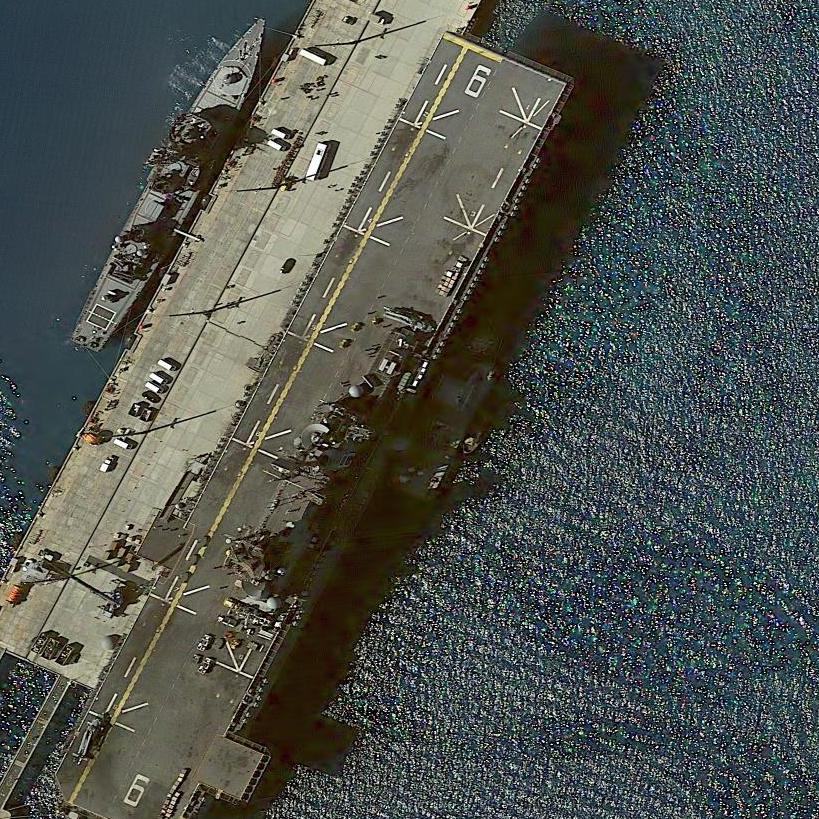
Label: assault